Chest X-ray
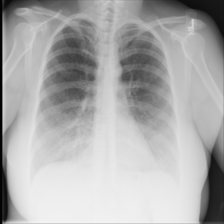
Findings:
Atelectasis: negative
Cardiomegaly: negative
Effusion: negative
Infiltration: negative
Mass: negative
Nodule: negative
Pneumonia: negative
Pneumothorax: negative
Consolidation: negative
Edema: negative
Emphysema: negative
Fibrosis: negative
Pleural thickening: negative
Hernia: negative